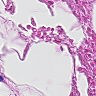
Metastatic tissue present: no